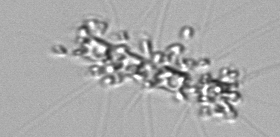
Label: Chaetoceros_didymus_TAG_external_flagellate